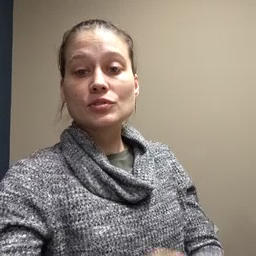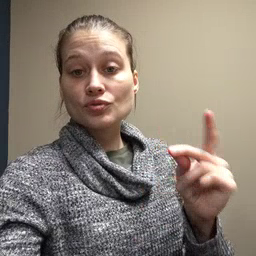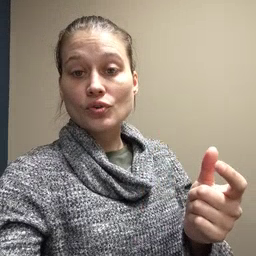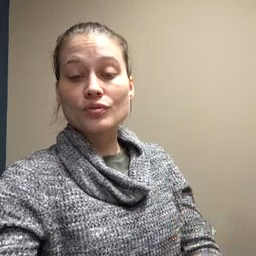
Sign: dog